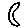
Label: moon